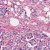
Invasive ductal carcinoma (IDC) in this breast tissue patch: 1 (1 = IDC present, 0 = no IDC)